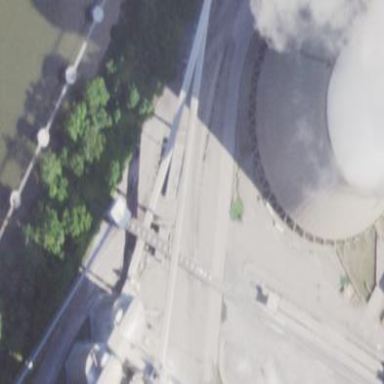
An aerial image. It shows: Industrial building with cooling tower.